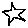
Label: star